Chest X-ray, PA view. Patient: 55 years old, sex M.
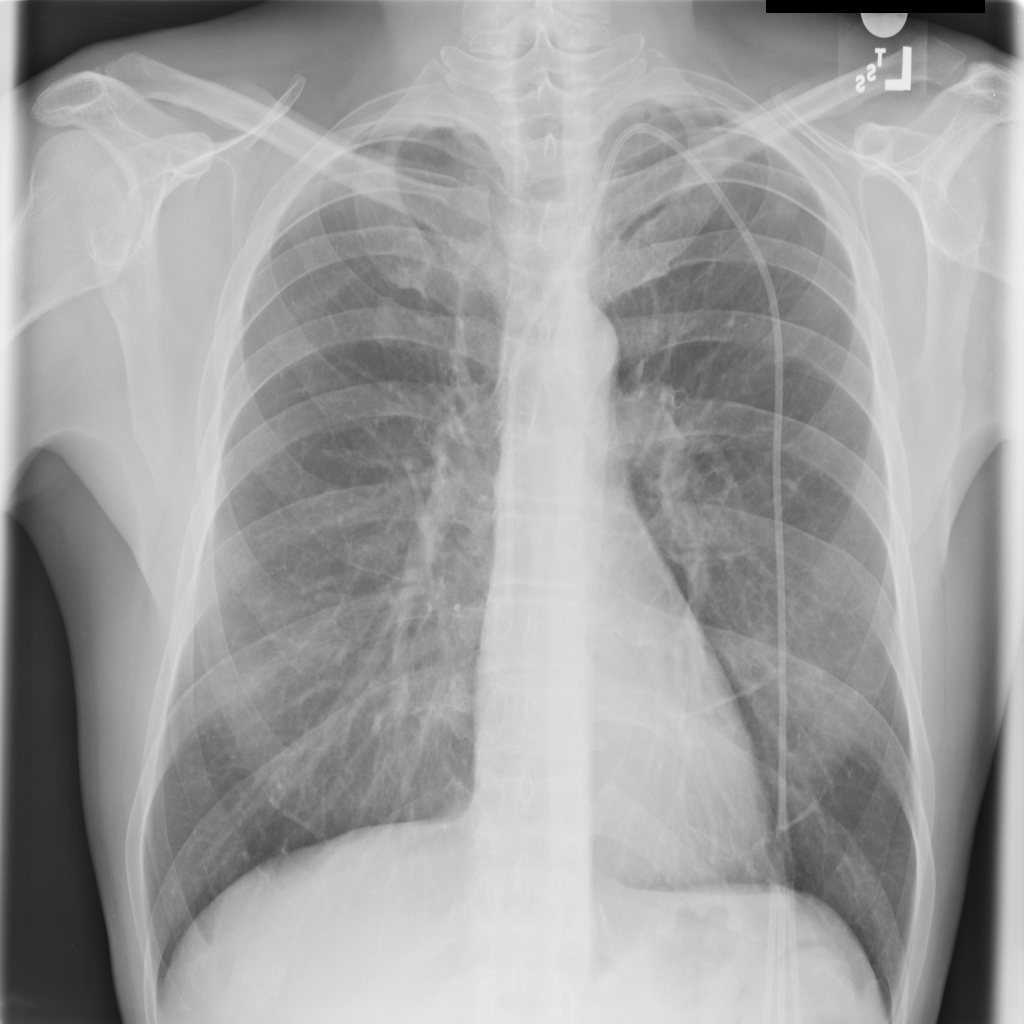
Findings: No Finding